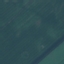
Land use / land cover: AnnualCrop